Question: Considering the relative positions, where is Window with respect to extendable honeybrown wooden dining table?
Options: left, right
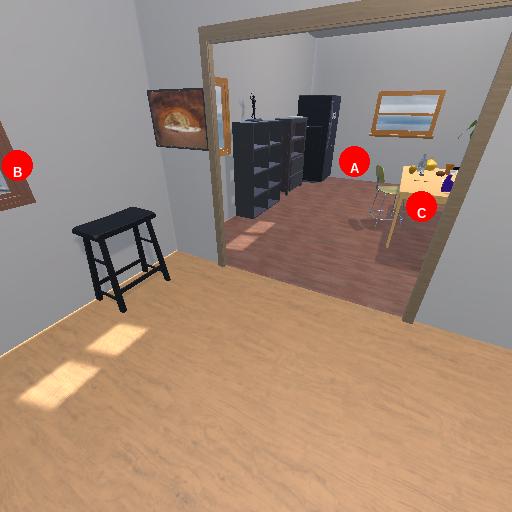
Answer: left